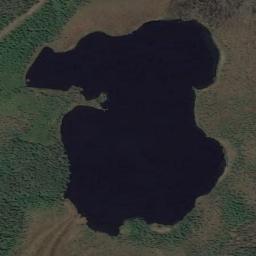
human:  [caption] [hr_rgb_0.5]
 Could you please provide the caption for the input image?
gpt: An irregularly shaped blue lake on the ground in yellowish brown and green vegetation .

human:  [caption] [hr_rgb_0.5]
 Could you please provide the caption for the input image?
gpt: Many trees are beside the lake .

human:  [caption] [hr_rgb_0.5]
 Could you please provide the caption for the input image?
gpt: The lake in the picture is small .

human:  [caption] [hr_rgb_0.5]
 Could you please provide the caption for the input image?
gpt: The lake lies in the forest and the water is dark blue .

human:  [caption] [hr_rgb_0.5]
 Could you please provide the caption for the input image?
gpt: There are some green meadows and bare land around the lake .